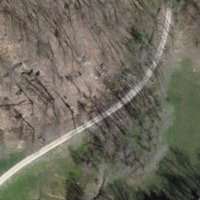
EUNIS habitat code: 41
Species observed at this site:
Pseudochorthippus parallelus
Lysimachia vulgaris
Gomphocerippus rufus